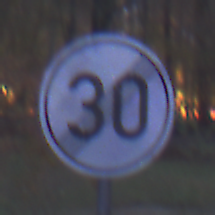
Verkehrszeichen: EndeGeschwindigkeit30
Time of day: Night
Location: Outdoor (Suburban)
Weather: PartlyCloudy
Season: NotSpecified
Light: Artificial